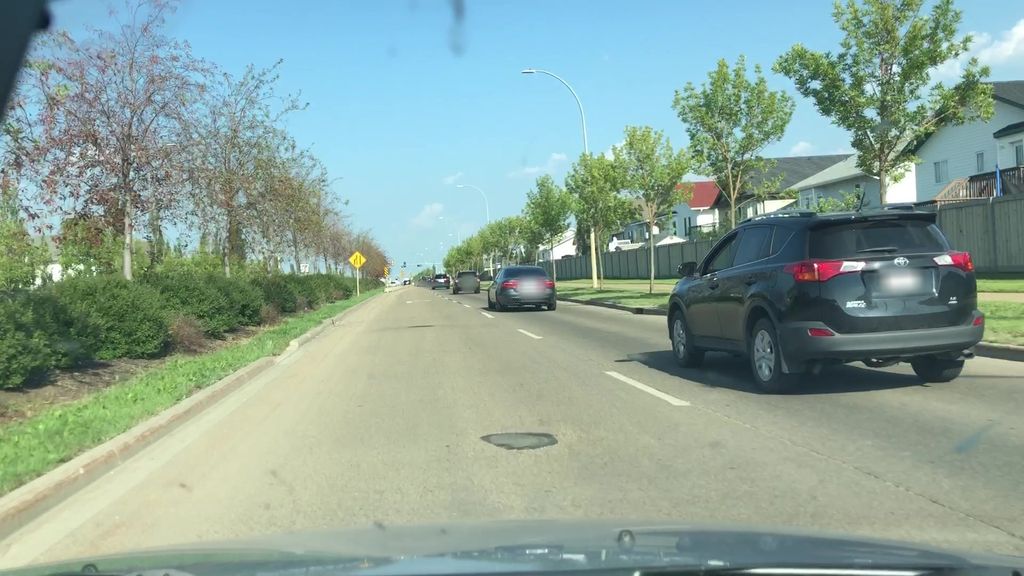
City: edmonton